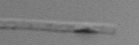
Label: Leptocylindrus